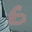
Label: 6